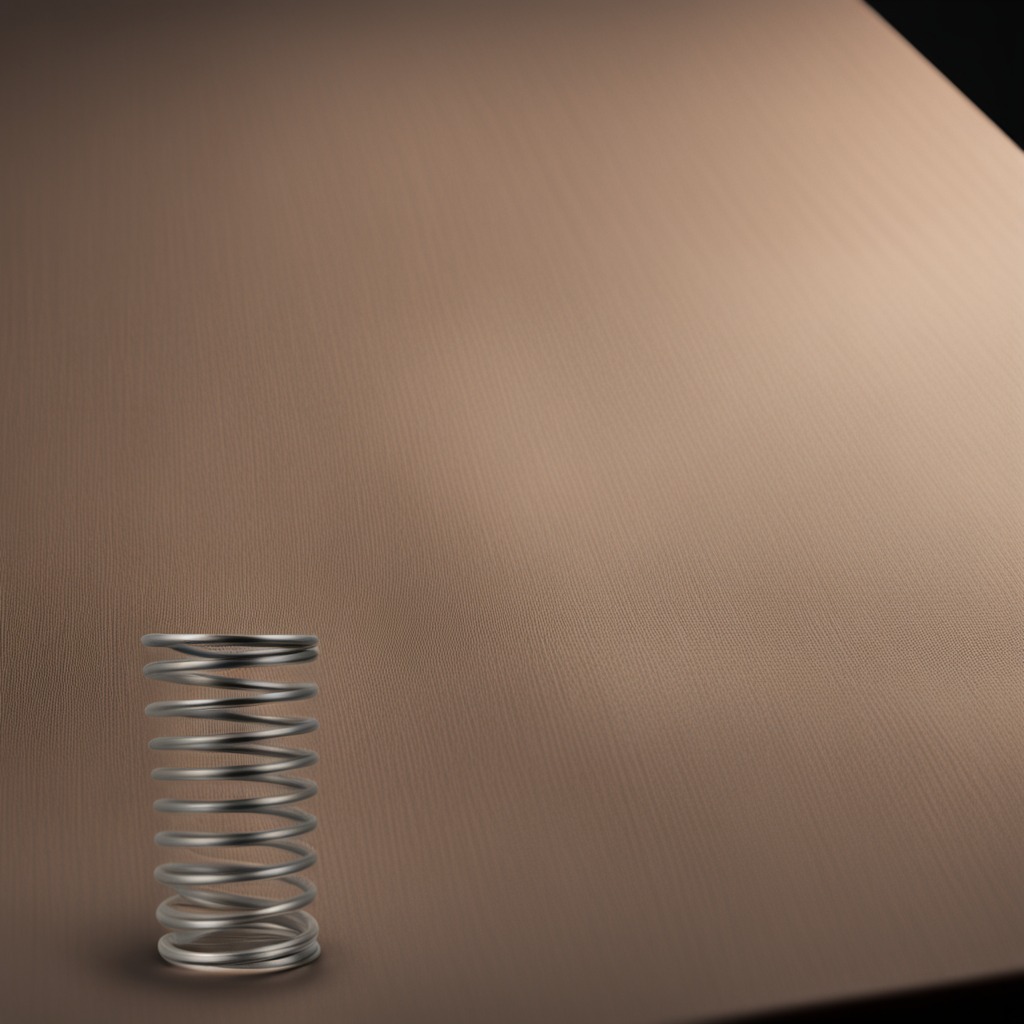
A coiled metal spring lies on the wooden table.